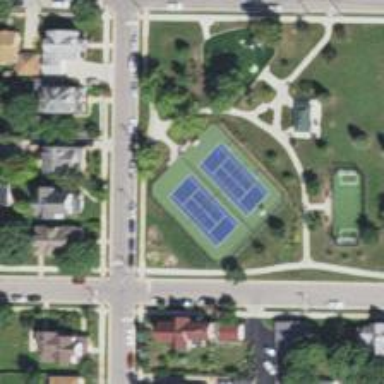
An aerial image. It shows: Tennis court on pitch.